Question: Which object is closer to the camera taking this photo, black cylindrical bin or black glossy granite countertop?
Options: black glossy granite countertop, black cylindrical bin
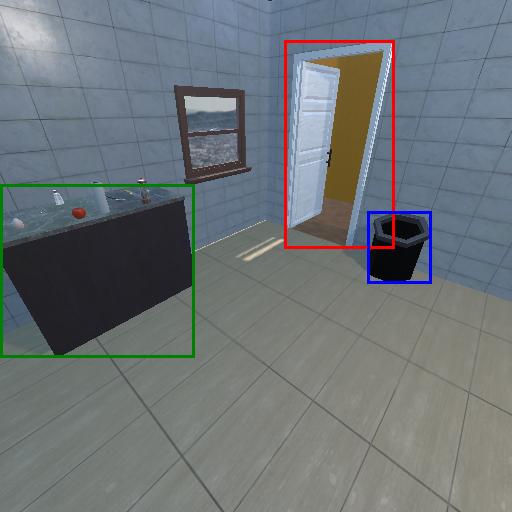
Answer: black glossy granite countertop